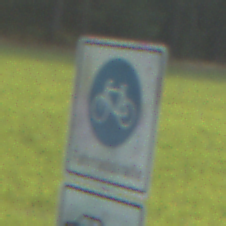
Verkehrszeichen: BeginnFahrradstrasse
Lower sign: MehrspurigeFahrzeugeFrei2
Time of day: SunriseSunset
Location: Outdoor (Nature)
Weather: PartlyCloudy
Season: NotSpecified
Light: Natural